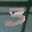
Label: 3